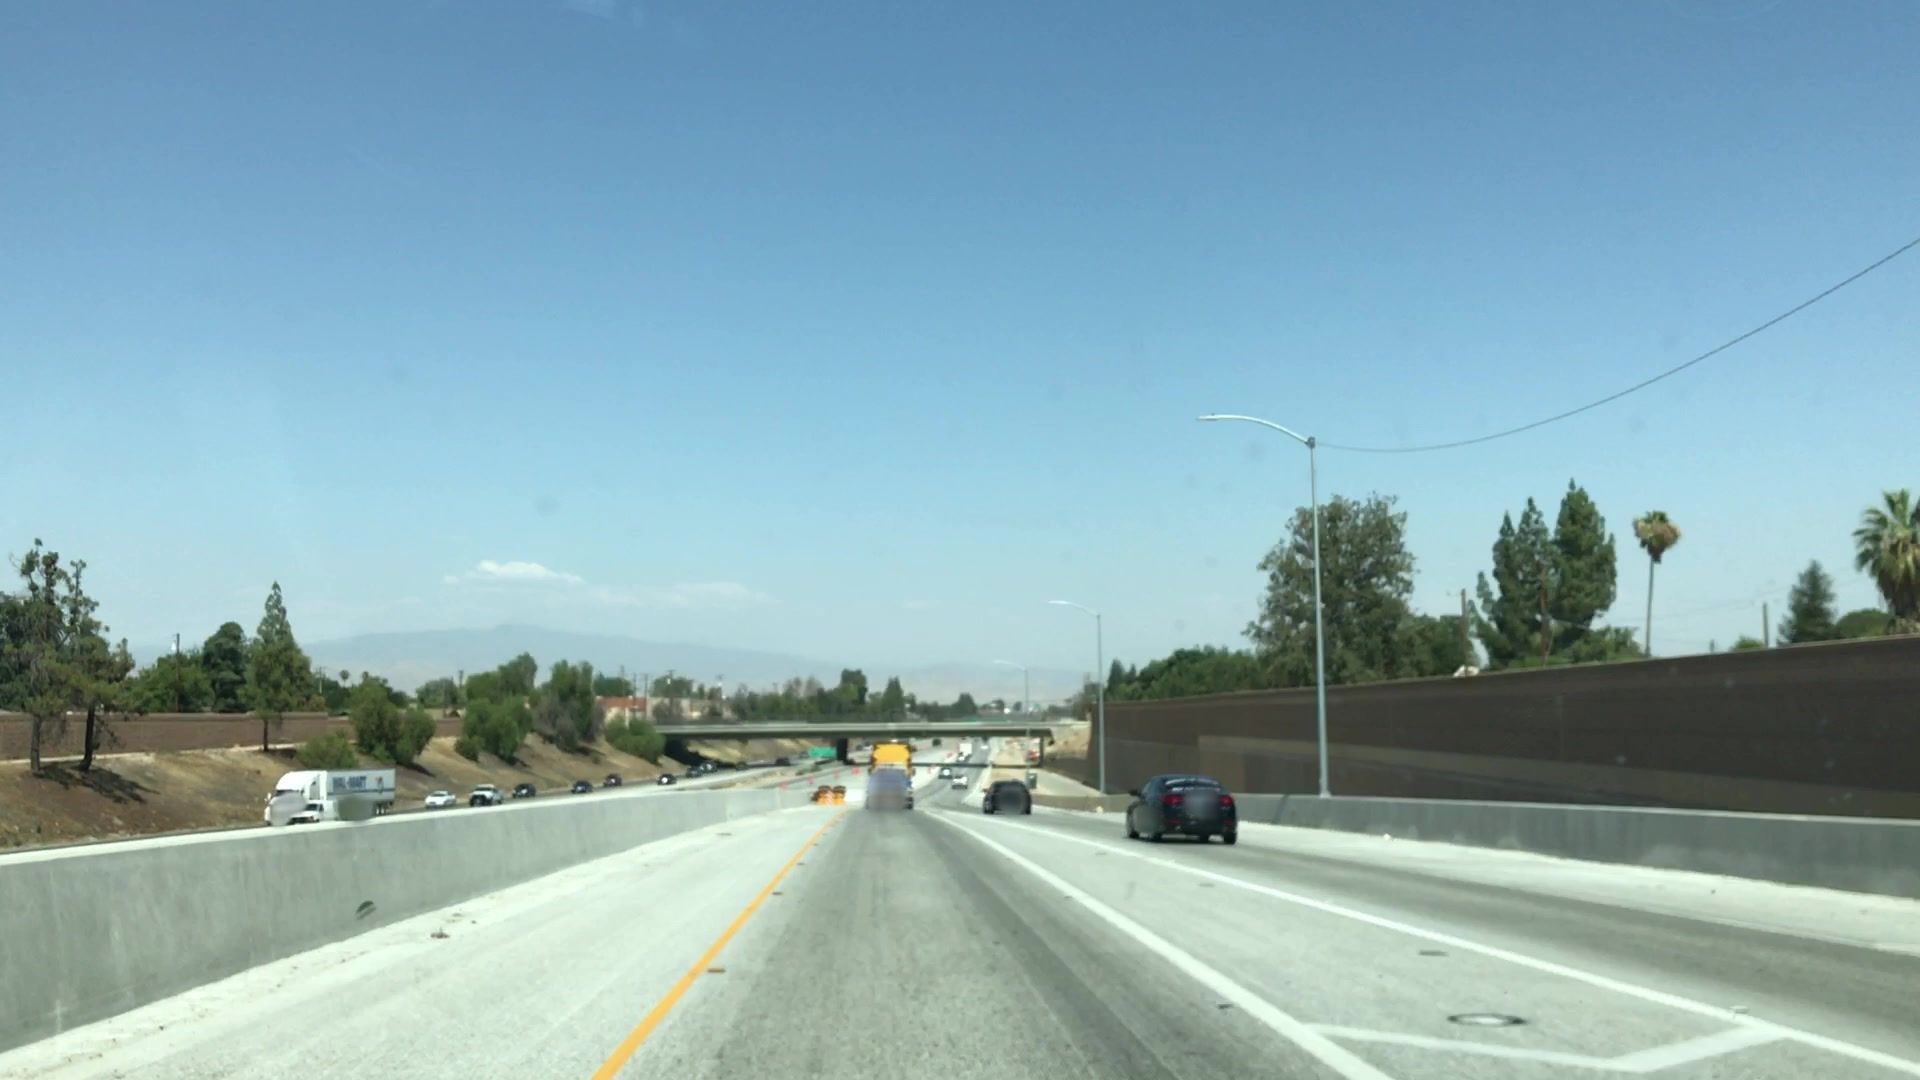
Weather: clear
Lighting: day
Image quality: good
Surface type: driving surface
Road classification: trunk_link, motorway_link
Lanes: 2
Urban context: urban centre
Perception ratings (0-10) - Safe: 0.87, Lively: 1.11, Beautiful: 2.01, Boring: 6.01, Depressing: 4.9, Wealthy: 1.91